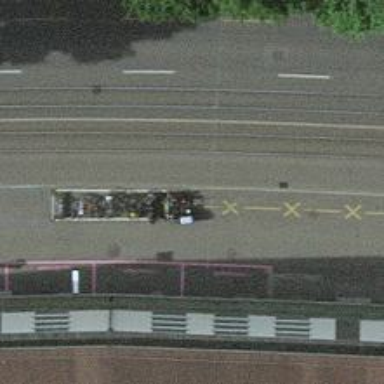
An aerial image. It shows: Bicycle parking area with bollards.